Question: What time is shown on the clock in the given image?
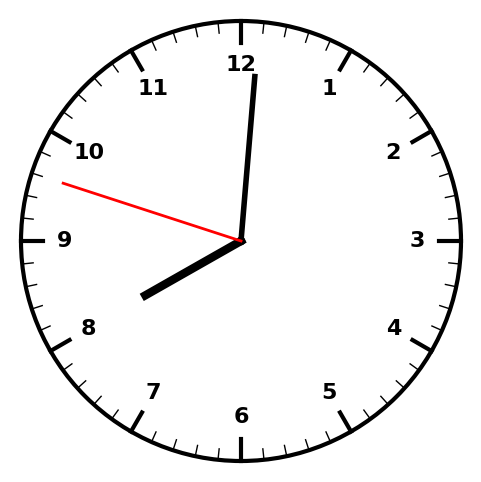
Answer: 08:00:48